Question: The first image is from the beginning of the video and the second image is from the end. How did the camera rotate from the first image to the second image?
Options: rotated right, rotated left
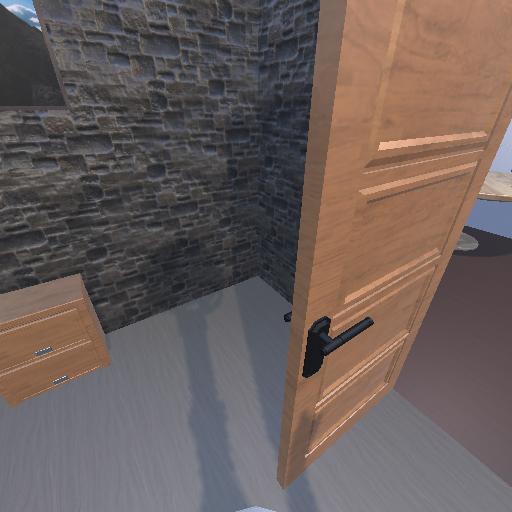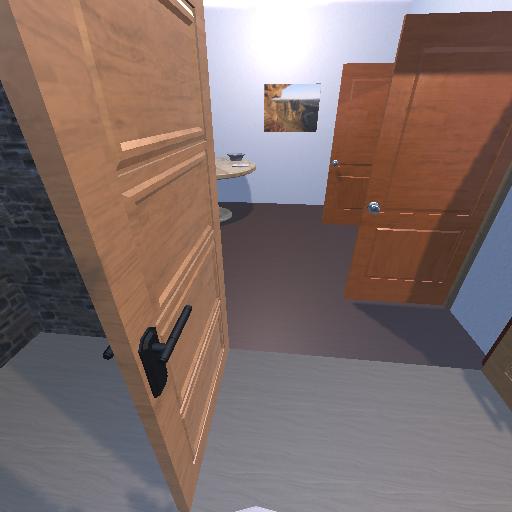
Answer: rotated right